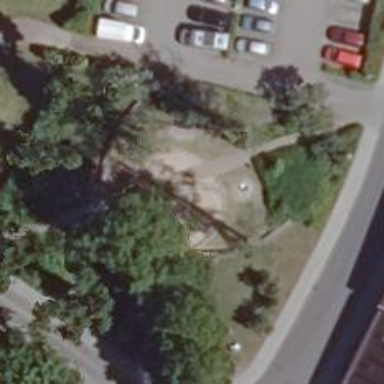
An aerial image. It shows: Playground area for leisure land.